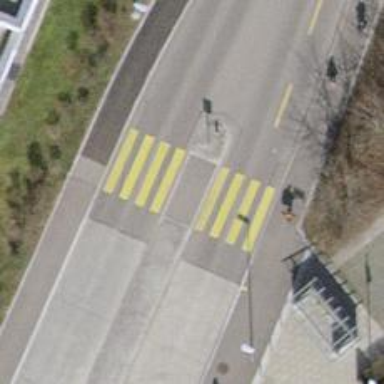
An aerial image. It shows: Uncontrolled zebra crossing with pedestrian island.